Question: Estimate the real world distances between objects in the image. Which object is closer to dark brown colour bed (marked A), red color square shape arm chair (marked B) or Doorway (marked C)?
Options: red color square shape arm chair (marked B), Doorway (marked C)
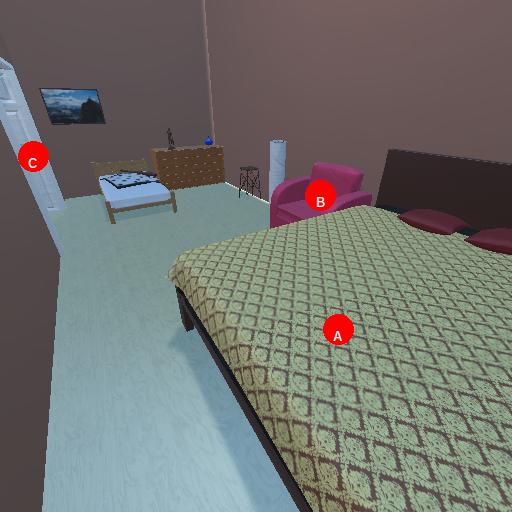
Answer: red color square shape arm chair (marked B)